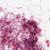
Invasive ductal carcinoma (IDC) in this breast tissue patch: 0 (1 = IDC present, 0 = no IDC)